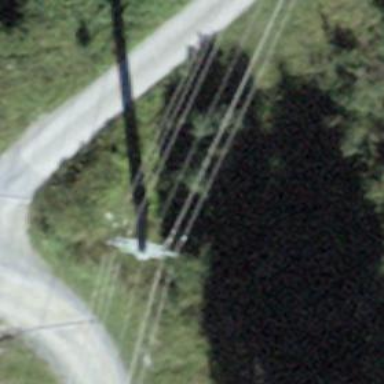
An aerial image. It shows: Power tower.